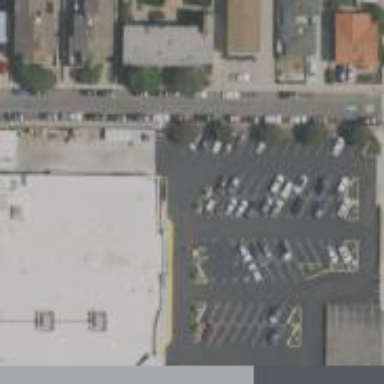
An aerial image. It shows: Flat roof retail building.